Question: I am working on a project to test user behavior. Here is my XML layout
'''
<RelativeLayout
xmlns:android="http://schemas.android.com/apk/res/android"
android:id="@+id/RelativeLayout"
android:orientation="vertical"
android:layout_width="fill_parent"
android:layout_height="fill_parent"
>
<RelativeLayout
android:id="@+id/TouchArea"
android:layout_width="240dp"
android:layout_height="400dp"
android:layout_alignParentTop="true"
android:layout_centerHorizontal="true"
android:background="#800ff4ff" >
<LinearLayout
android:id="@+id/grid1"
android:layout_width="60dp"
android:layout_height="100dp"
android:background="#000000"
android:orientation="vertical" >
</LinearLayout>
<LinearLayout
android:id="@+id/grid2"
android:layout_width="60dp"
android:layout_height="100dp"
android:layout_alignParentTop="true"
android:layout_toRightOf="@+id/grid1"
android:background="#FFFFFF"
android:orientation="vertical" >
</LinearLayout>
<LinearLayout
android:id="@+id/grid3"
android:layout_width="60dp"
android:layout_height="100dp"
android:layout_alignParentTop="true"
android:layout_toRightOf="@+id/grid2"
android:background="#000000"
android:orientation="vertical" >
</LinearLayout>
<LinearLayout
android:id="@+id/grid4"
android:layout_width="60dp"
android:layout_height="100dp"
android:layout_alignParentTop="true"
android:layout_toRightOf="@+id/grid3"
android:background="#FFFFFF"
android:orientation="vertical" >
</LinearLayout>
<LinearLayout
android:id="@+id/grid5"
android:layout_width="60dp"
android:layout_height="100dp"
android:layout_alignParentLeft="true"
android:layout_below="@+id/grid1"
android:background="#FFFFFF"
android:orientation="vertical" >
</LinearLayout>
<LinearLayout
android:id="@+id/grid6"
android:layout_width="60dp"
android:layout_height="100dp"
android:layout_below="@+id/grid2"
android:layout_toLeftOf="@+id/grid3"
android:background="#000000"
android:orientation="vertical" >
</LinearLayout>
<LinearLayout
android:id="@+id/grid7"
android:layout_width="60dp"
android:layout_height="100dp"
android:layout_alignTop="@+id/grid6"
android:layout_toLeftOf="@+id/grid4"
android:background="#FFFFFF"
android:orientation="vertical" >
</LinearLayout>
<LinearLayout
android:id="@+id/grid8"
android:layout_width="60dp"
android:layout_height="100dp"
android:layout_alignLeft="@+id/grid4"
android:layout_alignTop="@+id/grid7"
android:background="#000000"
android:orientation="vertical" >
</LinearLayout>
<LinearLayout
android:id="@+id/grid9"
android:layout_width="60dp"
android:layout_height="100dp"
android:layout_alignParentLeft="true"
android:layout_alignTop="@+id/grid10"
android:background="#000000"
android:orientation="vertical" >
</LinearLayout>
<LinearLayout
android:id="@+id/grid10"
android:layout_width="60dp"
android:layout_height="100dp"
android:layout_below="@+id/grid6"
android:layout_toLeftOf="@+id/grid7"
android:background="#FFFFFF"
android:orientation="vertical" >
</LinearLayout>
<LinearLayout
android:id="@+id/grid11"
android:layout_width="60dp"
android:layout_height="100dp"
android:layout_alignLeft="@+id/grid7"
android:layout_alignTop="@+id/grid10"
android:background="#000000"
android:orientation="vertical" >
</LinearLayout>
<LinearLayout
android:id="@+id/grid12"
android:layout_width="60dp"
android:layout_height="100dp"
android:layout_alignBottom="@+id/grid11"
android:layout_alignParentRight="true"
android:background="#FFFFFF"
android:orientation="vertical" >
</LinearLayout>
<LinearLayout
android:id="@+id/grid13"
android:layout_width="60dp"
android:layout_height="100dp"
android:layout_alignParentLeft="true"
android:layout_below="@+id/grid9"
android:background="#FFFFFF"
android:orientation="vertical" >
</LinearLayout>
<LinearLayout
android:id="@+id/grid14"
android:layout_width="60dp"
android:layout_height="100dp"
android:layout_alignLeft="@+id/grid10"
android:layout_alignTop="@+id/grid13"
android:background="#000000"
android:orientation="vertical" >
</LinearLayout>
<LinearLayout
android:id="@+id/grid15"
android:layout_width="60dp"
android:layout_height="100dp"
android:layout_alignParentBottom="true"
android:layout_alignRight="@+id/grid11"
android:background="#FFFFFF"
android:orientation="vertical" >
</LinearLayout>
<LinearLayout
android:id="@+id/grid16"
android:layout_width="60dp"
android:layout_height="100dp"
android:layout_alignParentRight="true"
android:layout_below="@+id/grid12"
android:background="#000000"
android:orientation="vertical" >
</LinearLayout>
</RelativeLayout>
'''
And here is how it looks like, 16 girds inside a relative layout.
!
What I want to do is assign counter to each layout, whenever ueser's finger cross this grid the counter wll plus 1. However when I try to add touchListener and override the onTouch method it throws the null pointer exception so I need to call dispatchTouchEvent. But in dispatchTouchEvent I am not sure how to get each view seperately. Hope you can help
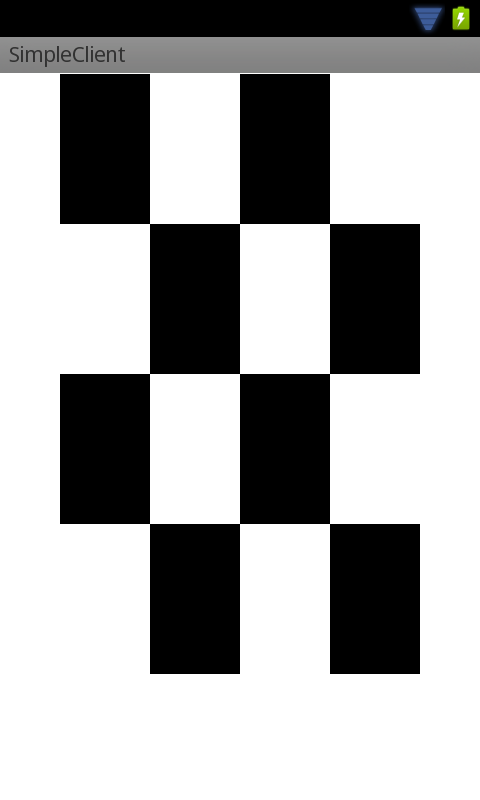
Answer: You could set 'android:clickable="true"' for each of your clickable layouts. Then you could implement 'OnClickListener' to catch each event.
'''
public class MyClass implements View.OnClickListener {
// set your on click listeners in onCreate or something
@Override
public void onClick(View v) {
switch(v.getId()) {
case R.id.grid1:
// do something
case R.id.grid2:
// do something
case R.id.grid3:
// do something
// etc
}
}
'''